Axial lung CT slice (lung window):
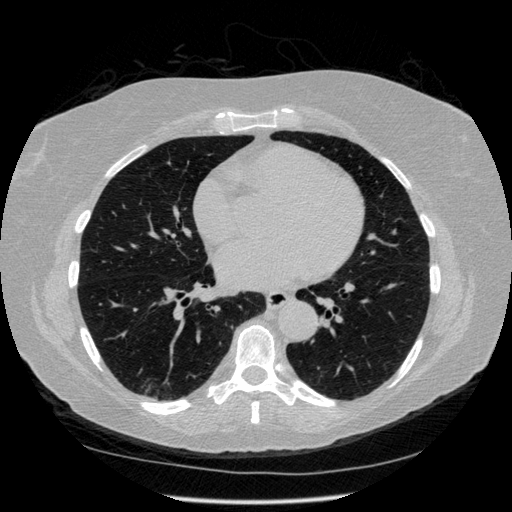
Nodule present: no